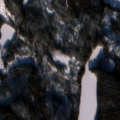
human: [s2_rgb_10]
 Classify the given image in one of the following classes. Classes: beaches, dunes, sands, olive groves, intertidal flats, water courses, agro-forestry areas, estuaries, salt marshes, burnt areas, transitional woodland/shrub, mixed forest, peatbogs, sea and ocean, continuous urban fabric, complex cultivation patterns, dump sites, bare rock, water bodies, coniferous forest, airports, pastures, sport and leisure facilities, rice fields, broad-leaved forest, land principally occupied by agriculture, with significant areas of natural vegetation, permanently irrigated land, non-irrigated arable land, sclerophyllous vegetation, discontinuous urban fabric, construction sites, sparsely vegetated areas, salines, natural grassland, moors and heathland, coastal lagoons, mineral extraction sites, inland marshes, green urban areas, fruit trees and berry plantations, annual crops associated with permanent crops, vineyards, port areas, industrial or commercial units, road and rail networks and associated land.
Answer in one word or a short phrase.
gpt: coniferous forest, mixed forest, transitional woodland/shrub, water bodies